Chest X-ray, PA view. Patient: 40 years old, sex F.
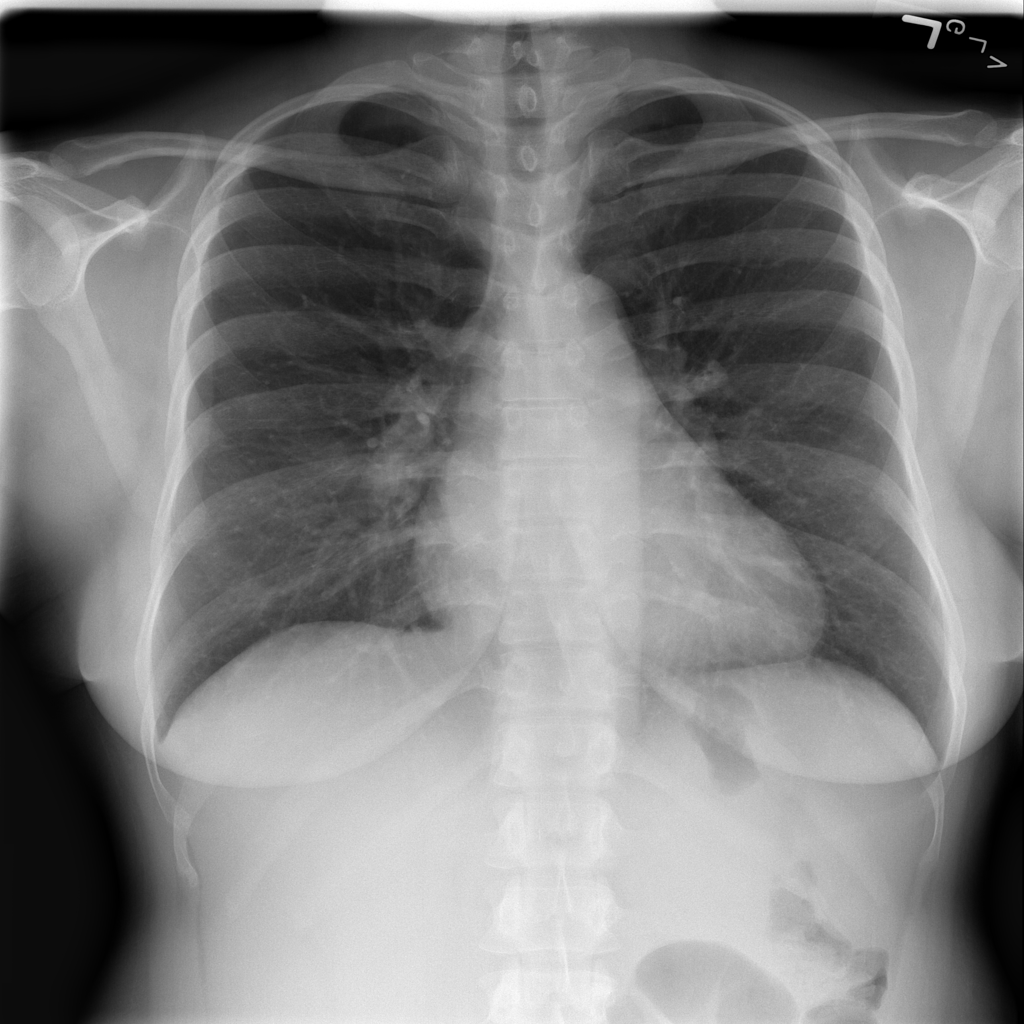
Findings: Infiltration